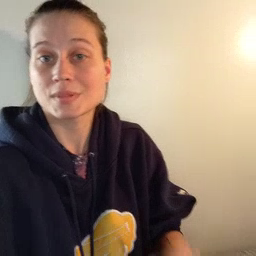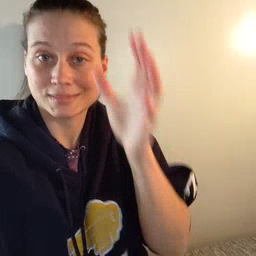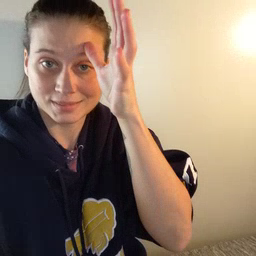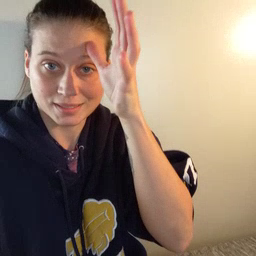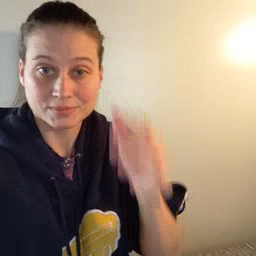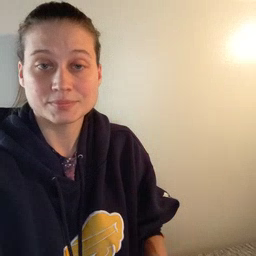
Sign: dad